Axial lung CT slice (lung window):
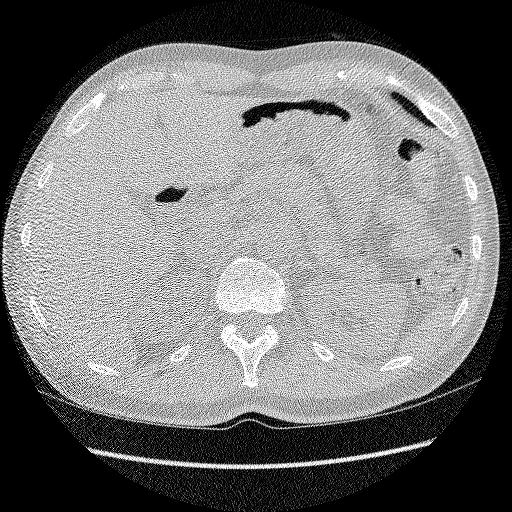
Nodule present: no